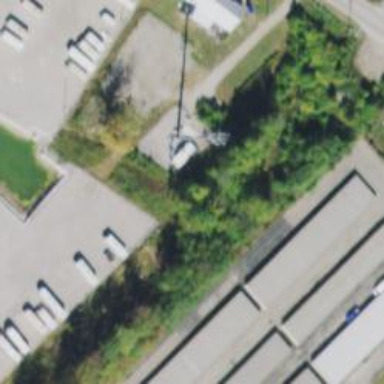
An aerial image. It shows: Mast structure.